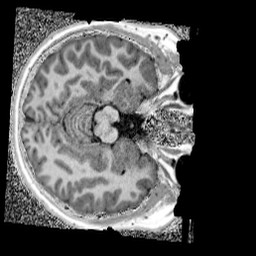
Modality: UNIT1_denoised
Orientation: axial
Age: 13
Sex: male
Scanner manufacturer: siemens
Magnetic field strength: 3 T
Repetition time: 4 s
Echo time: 0.00299 s